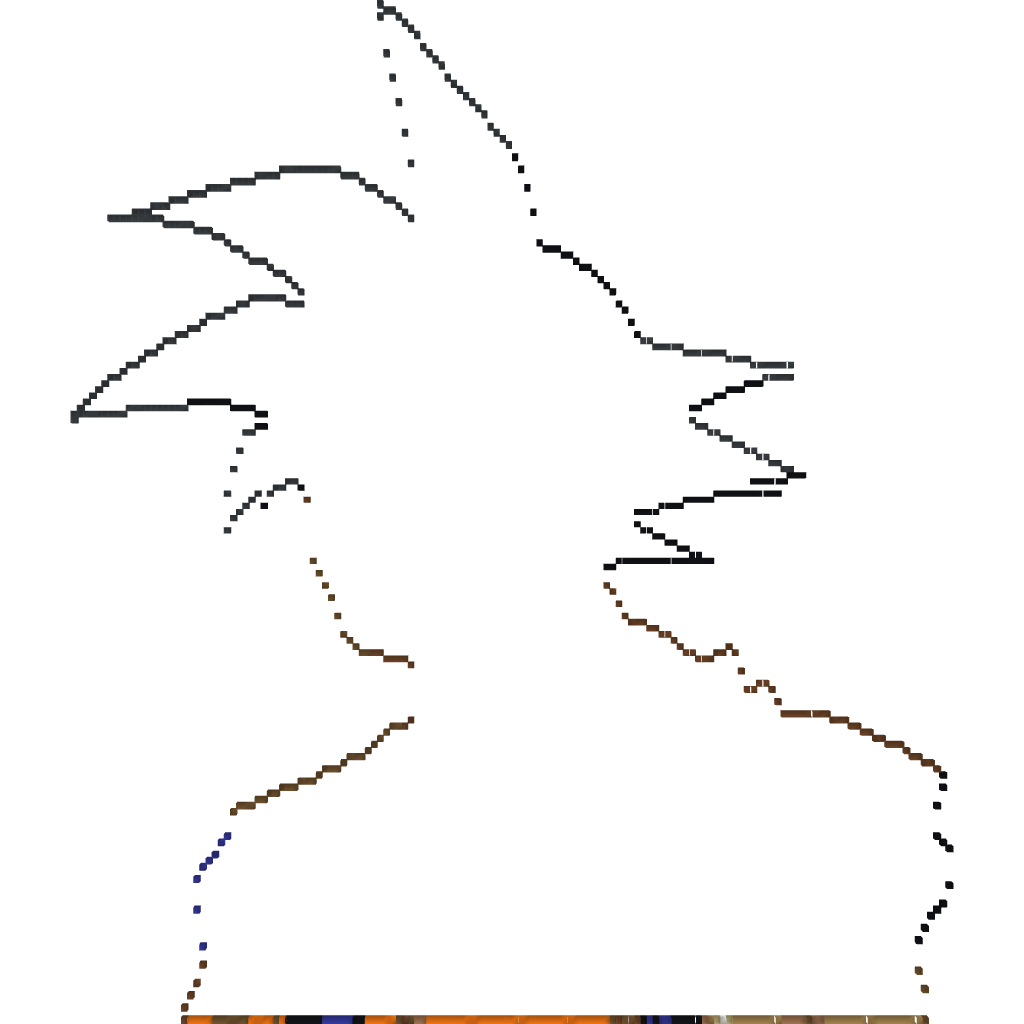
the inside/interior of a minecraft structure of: Kakaroto - Goku